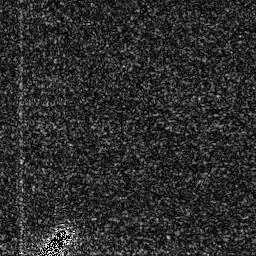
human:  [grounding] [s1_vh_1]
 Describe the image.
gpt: In the satellite image, there is  <ref>1 medium ship </ref> <box>[[13, 88, 29, 99, 0]]</box> located at bottom left.